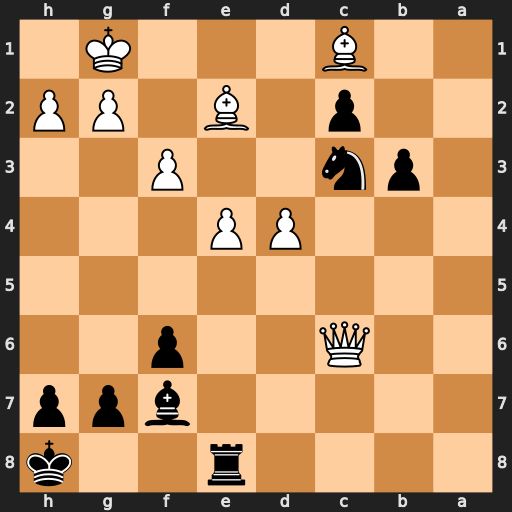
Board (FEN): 4r2k/5bpp/2Q2p2/8/3PP3/1pn2P2/2p1B1PP/2B3K1
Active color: b
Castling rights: -
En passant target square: -
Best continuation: Nxe2+ Kf2 Nxc1